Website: apple
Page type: billing-address
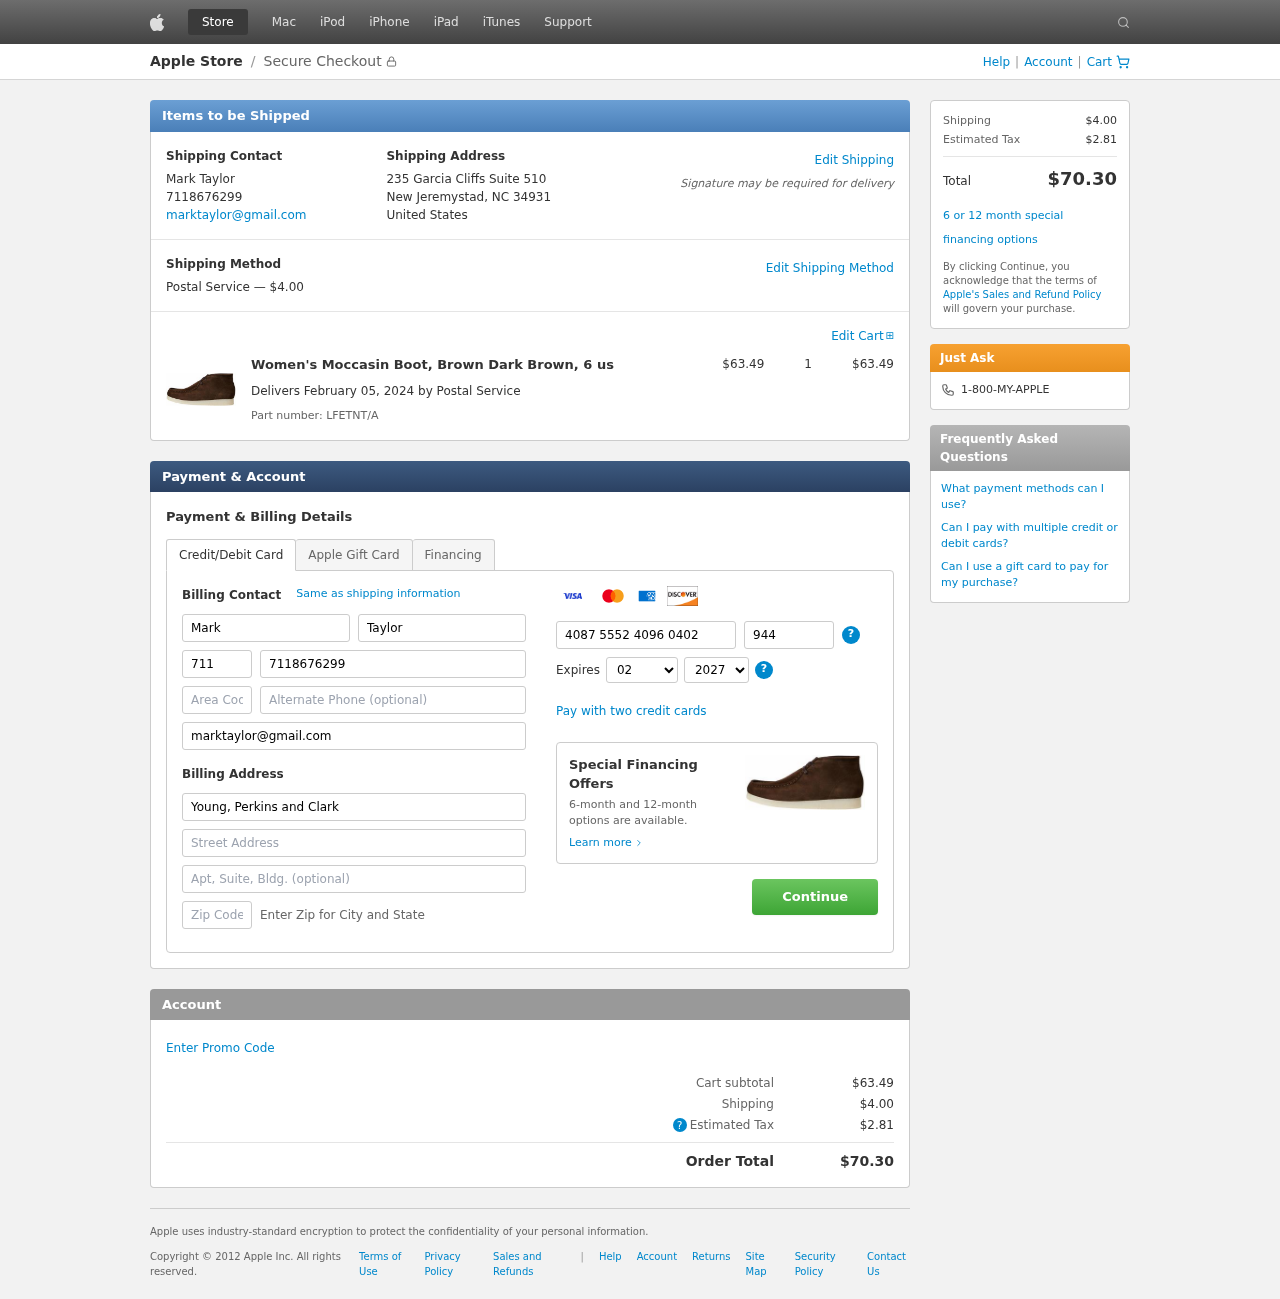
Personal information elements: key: PII_CARD_CVV
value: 944
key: PII_CARD_EXPIRY_MONTH
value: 02
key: PII_CARD_EXPIRY_YEAR
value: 27
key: PII_CARD_NUMBER
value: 4087 5552 4096 0402
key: PII_CITY_STATE_ZIP
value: New Jeremystad, NC 34931
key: PII_COMPANY
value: Young, Perkins and Clark
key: PII_COUNTRY
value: United States
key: PII_EMAIL
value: marktaylor@gmail.com
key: PII_FIRSTNAME
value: Mark
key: PII_FULLNAME
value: Mark Taylor
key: PII_LASTNAME
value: Taylor
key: PII_PHONE
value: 7118676299
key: PII_PHONE_AREA
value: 711
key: PII_STREET
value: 235 Garcia Cliffs Suite 510
Product elements: key: PRODUCT1_NAME
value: Women's Moccasin Boot, Brown Dark Brown, 6 us
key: PRODUCT1_PRICE
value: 63.49
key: PRODUCT1_QUANTITY
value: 1
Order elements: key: ORDER_SHIPPING_COST
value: $4.00
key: ORDER_SUBTOTAL
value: $63.49
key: ORDER_DELIVERY_DATE
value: February 05, 2024
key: ORDER_PART_NUMBER
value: LFETNT/A
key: ORDER_TAX
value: $2.81
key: ORDER_TOTAL
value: $70.30